Question: I am getting an error at the following statement
'''
public class project {
JFrame start ;
JButton submit;
JButton cancel ;
JButton fp ;
JTextField username;
JPasswordField pass ;
JLabel uname ;
JLabel pawd ;
project()
{
start = new JFrame("Project");
submit = new JButton("Submit");
cancel = new JButton("Cancel");
fp = new JButton("Forgot Password ?") ;
uname = new JLabel("Username");
pass = new JPasswordField();
pawd = new JLabel("Password");
username = new JTextField();
start.setBounds(300,400,900,900);
start.setResizable(true);
start.setVisible(true);
uname.setBounds(180,200,80,25);
pawd.setBounds(230,225,80,25);
submit.setBounds(250,350,90,25);
cancel.setBounds(3400,350,90,25);
username.setBounds(300,200,100,25);
pass.setBounds(300,230,100,25);
fp.setBounds(420,215,125,25);
start.add(submit);
start.add(cancel);
start.add(fp);
start.add(username);
start.add(pass);
start.add(username);
start.add(uname);
start.add(pawd);
submit.addActionListener(new ActionListener (){
public void actionPerformed(ActionEvent ae){
submitperformed(ae);
}
});
}
public void submitperformed(ActionEvent ae)
{
if((username.getText()).equals("root") && (pass.getPassword().equals("<PHONE>")))
{
start.setVisible(false);
}
else
JOptionPane.showMessageDialog( null,"Wrong Username or Password","Error Mesage", JOptionPane.ERROR_MESSAGE);
}
public void cancelperformed(ActionEvent ae)
{
System.exit(0);
}
public static void main(String []s)
{
project a = new project();
}
'''
}
Incompatible type : frame "project" cannot be converted to component !
I got a similar question at <URL> but it was a bit too complex.
Now, from what my teacher told me , we pass the object of current class as the argument in place of where i have passed this. But "this" too does the job. So what does the above mentioned error mean ??
Can anyone explain this simply than the above link ??
# UPDATED :
This was the whole code. Actually as of now, i have no idea of the components concept that you were talking about. I have heard it a few times. Is it a class or a package ?? Could you please throw some light on that ?? Shall be grateful and how does null work when we are supposed to provide a component argument ??
Another thing !!
I am attaching a snapshot of the result of above code. Ignore the buttons and the username label. Just Notice the password label.Now that's not the position i have set the bounds according to. No matter whatever bounds i set, its position doesn't change. Its been frustrating, i dont know whats causing this problem. Is it something to do with adding labels and buttons before setting their bounds or something like that ??Can you look through it please and find out what is happening out ??
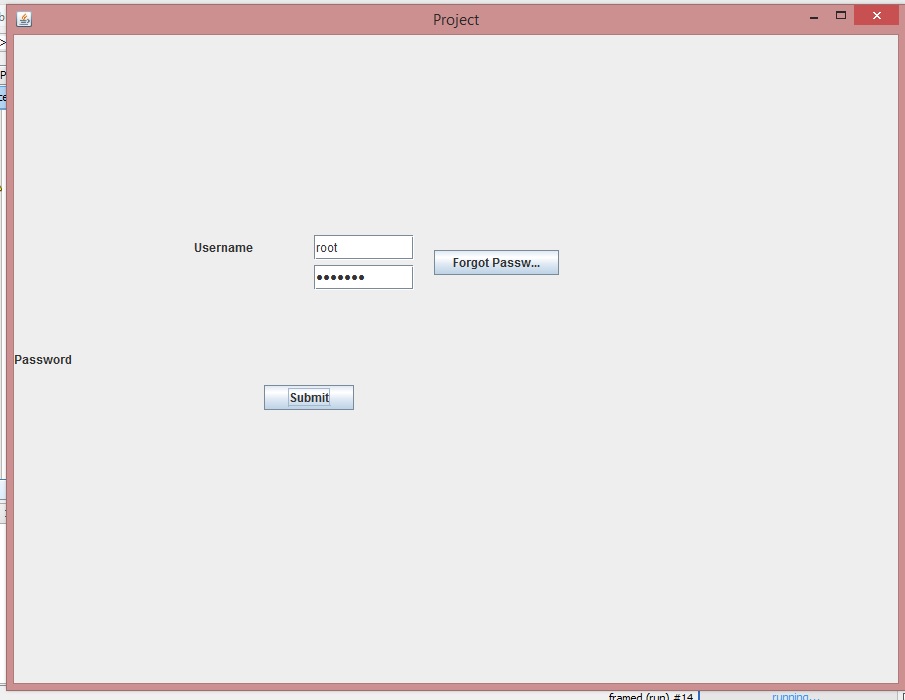
Answer: Your current object, which is referred to by the 'this' parameter, does not extend an AWT or Swing Component, and that's why you're seeing the error exactly as the message is telling. This involves several issues including 1) understanding just what 'this' means, 2) (and sometimes) understanding what it means inside of inner classes, 3) understanding that method parameters must be a type or sub-type of the parameter in the method declaration...
The solution is simple: make sure you pass a reference to a GUI component or to 'null' into that method's first parameter. It's better to avoid using null if the JOptionPane is being used as a dialog window off of another main window.
Note that if you need more help, and especially if this answer doesn't solve your problem, then please tell us more about your problem and show more code, especially the code around the JOptionPane method call, and also that shows the class declarations so we can see what type your class is.
Use a Swing component as the JOptionPane's first parameter, here 'start' would work nicely:
'''
JOptionPane.showMessageDialog(start, "Wrong Username or Password","Error Mesage",
JOptionPane.ERROR_MESSAGE);
'''
Also,
- -
---
For example using GridBagLayout:
'''
import java.awt.GridBagConstraints;
import java.awt.GridBagLayout;
import java.awt.Insets;
import java.util.Arrays;
import javax.swing.*;
public class Project2 {
private static final int COLUMN_COUNT = 10;
private static final int I_GAP = 3;
private JTextField userNameField = new JTextField();
private JPasswordField passwordField = new JPasswordField();
private JPanel mainPanel = new JPanel(new GridBagLayout());
public Project2() {
userNameField.setColumns(COLUMN_COUNT);
passwordField.setColumns(COLUMN_COUNT);
GridBagConstraints gbc = getGbc(0, 0, GridBagConstraints.BOTH);
mainPanel.add(new JLabel("User Name:"), gbc);
gbc = getGbc(1, 0, GridBagConstraints.HORIZONTAL);
mainPanel.add(userNameField, gbc);
gbc = getGbc(0, 1, GridBagConstraints.BOTH);
mainPanel.add(new JLabel("Password:"), gbc);
gbc = getGbc(1, 1, GridBagConstraints.HORIZONTAL);
mainPanel.add(passwordField, gbc);
}
public static GridBagConstraints getGbc(int x, int y, int fill) {
GridBagConstraints gbc = new GridBagConstraints();
gbc.gridx = x;
gbc.gridy = y;
gbc.gridwidth = 1;
gbc.gridheight = 1;
gbc.weightx = 1.0;
gbc.weighty = 1.0;
gbc.insets = new Insets(I_GAP, I_GAP, I_GAP, I_GAP);
gbc.fill = fill;
return gbc;
}
public String getUserName() {
return userNameField.getText();
}
public char[] getPassword() {
return passwordField.getPassword();
}
public JComponent getMainPanel() {
return mainPanel;
}
private static void createAndShowGui() {
Project2 project2 = new Project2();
int input = JOptionPane.showConfirmDialog(null, project2.getMainPanel(),
"Login", JOptionPane.OK_CANCEL_OPTION, JOptionPane.PLAIN_MESSAGE);
if (input == JOptionPane.OK_OPTION) {
if (project2.getUserName().equals("root") &&
Arrays.equals(project2.getPassword(), "<PHONE>".toCharArray())) {
// you're good
} else {
JOptionPane.showMessageDialog(project2.getMainPanel(),
"error message", "Error Title", JOptionPane.ERROR_MESSAGE);
}
}
}
public static void main(String[] args) {
SwingUtilities.invokeLater(new Runnable() {
public void run() {
createAndShowGui();
}
});
}
}
'''